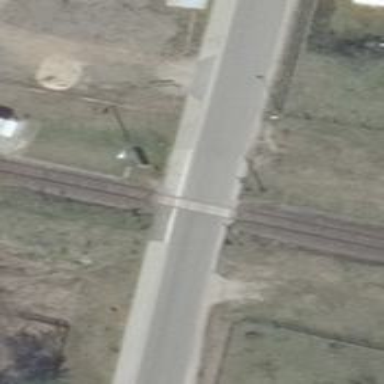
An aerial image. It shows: Level crossing along the railway.